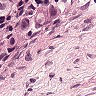
Metastatic tissue present: yes